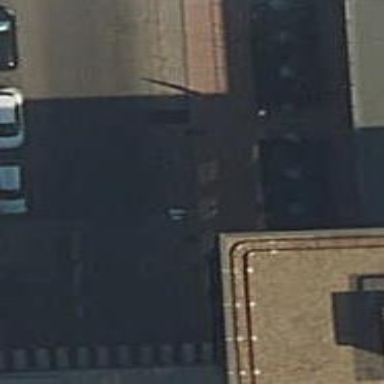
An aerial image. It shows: Part of building.